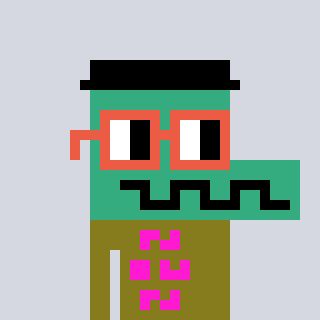
a pixel art character with square orange glasses, a crocodile-shaped head and a gunk-colored body on a cool background